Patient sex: M
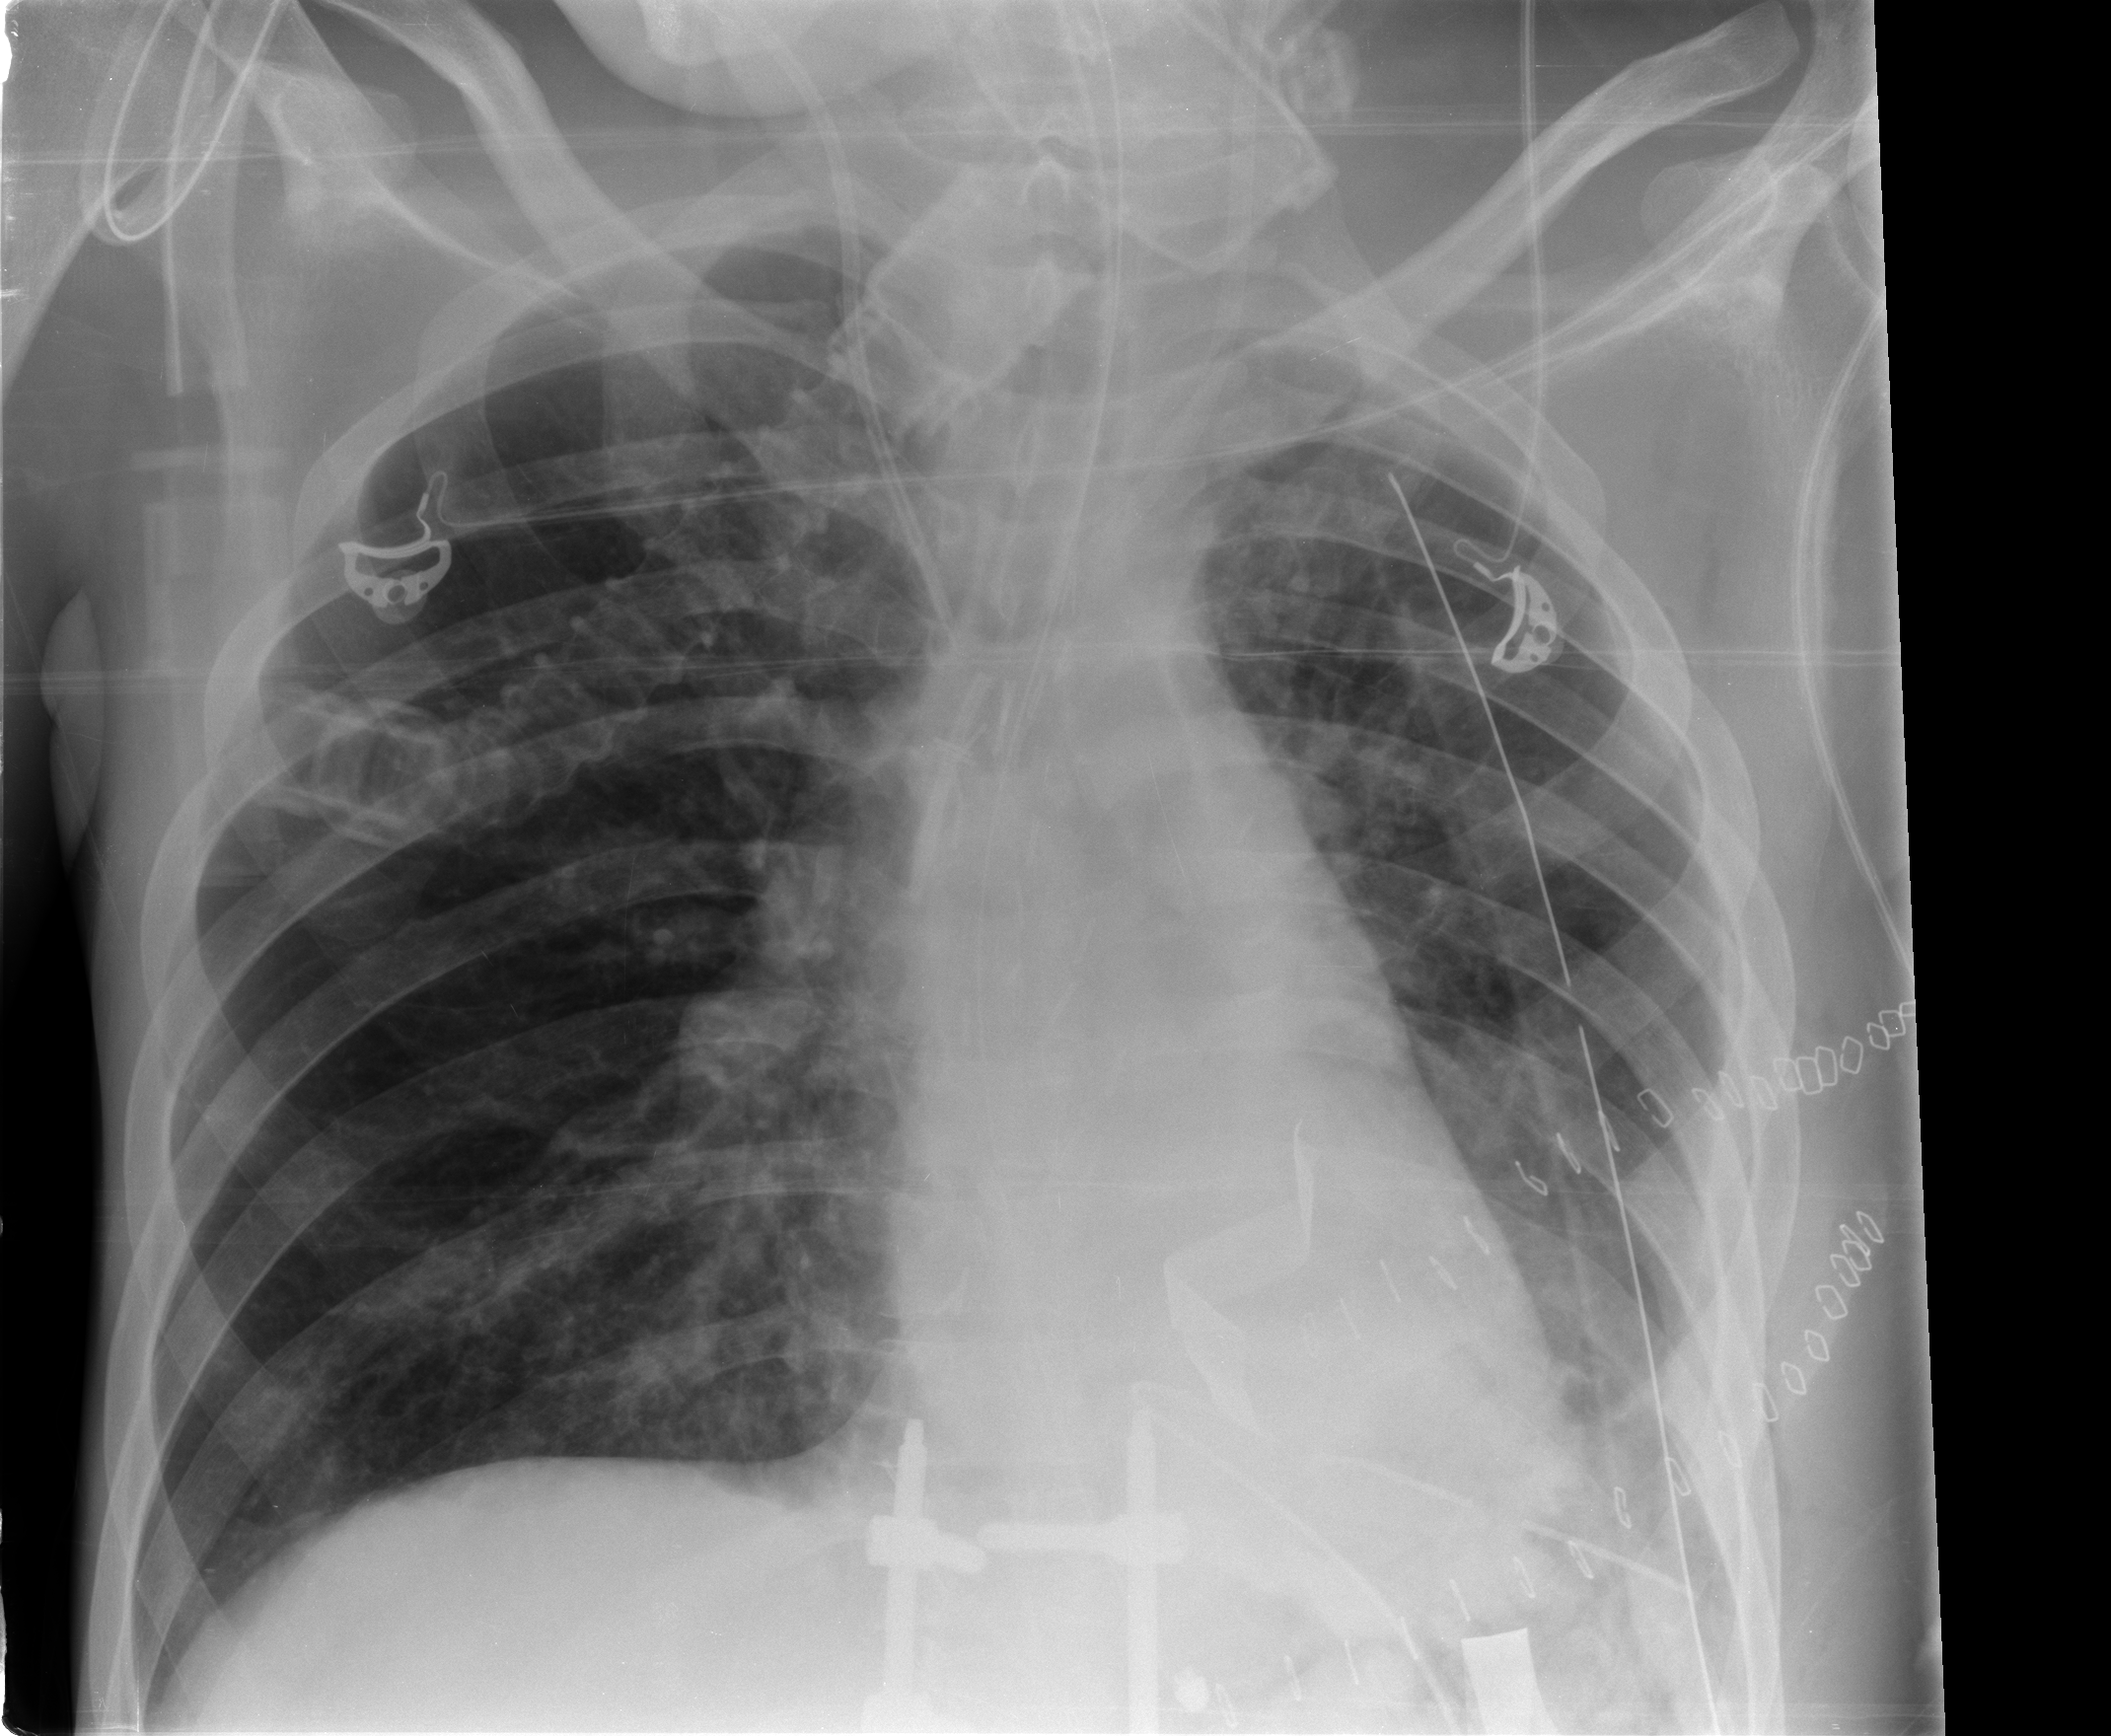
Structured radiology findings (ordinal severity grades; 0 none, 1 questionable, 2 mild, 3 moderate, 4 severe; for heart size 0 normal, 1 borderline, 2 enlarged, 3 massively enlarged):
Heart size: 0
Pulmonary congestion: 0
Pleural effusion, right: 0
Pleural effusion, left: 1
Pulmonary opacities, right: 0
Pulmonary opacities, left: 0
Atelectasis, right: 0
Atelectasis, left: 2